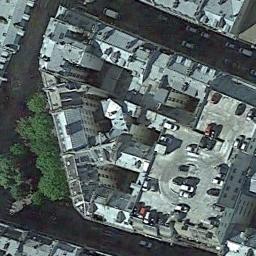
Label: commercial_area